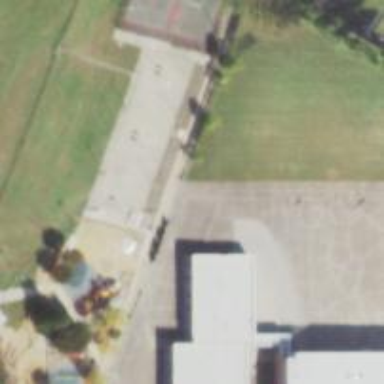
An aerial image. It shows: Schoolyard designated as leisure land.